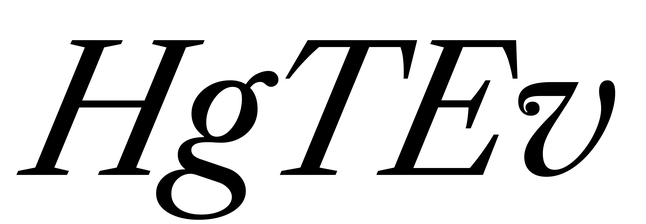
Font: LibreCaslonText-Italic_Italic